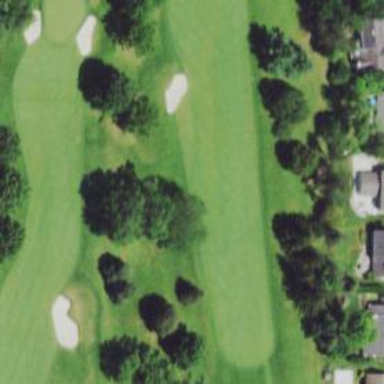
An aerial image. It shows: View of golf hole.